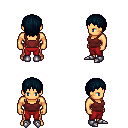
a pixel art fantasy rpg character, male body template, human, tanned skin, maroon pirate shirt, red pants, raven plain hairstyle, metal boots, four views (front, back, left, right), 2x2 character sprite sheet, small pixel art, hard edges, no anti-aliasing